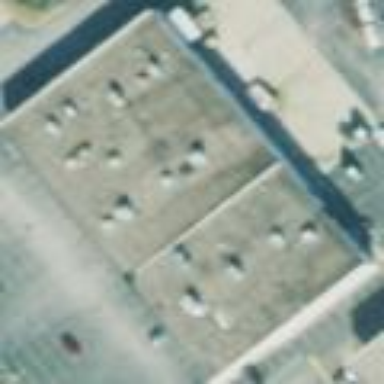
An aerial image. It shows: Commercial building.